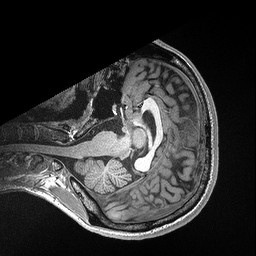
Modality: T1w
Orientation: axial
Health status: healthy
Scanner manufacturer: siemens
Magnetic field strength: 3 T
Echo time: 0.00298 s